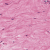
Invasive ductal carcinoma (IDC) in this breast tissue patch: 0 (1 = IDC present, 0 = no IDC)